Question: I am using the chartSeries function from the quantmod package, and the theme I am using is white.mono. The chart is pretty clean, but I want to remove the horizontal grey lines that intersect the y axis.
Anybody know how to turn these off? Also, is it possible to turn off the last price that is displayed in the top left corner? Here are my plot parameters:
'''
chartSeries(finalData[,1:4],
name="GCQ4 Comdty: GOLD 100 OZ FUTR Aug14",
theme=chartTheme('white.mono'),
type="bars",
bar.type='ohlc',
major.ticks='months',
show.grid=FALSE,
log.scale=TRUE)
addLines(h=1388.10,col='red')
addLines(h=1240.20,col='blue')
'''
Thank you!

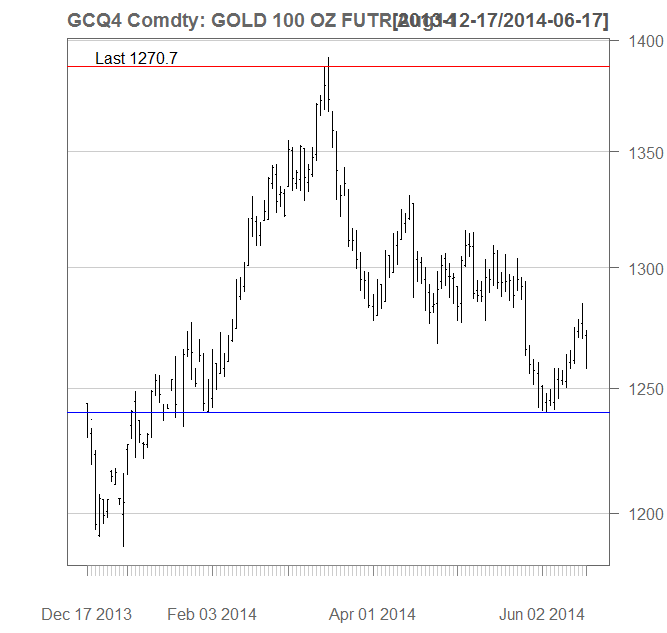
Answer: To remove the grid you should set the 'grid.col' to 'NA' :
'''
tt <- chartTheme('white.mono')
tt$grid.col <- NA
chartSeries(finalData[,1:4],
name="GCQ4 Comdty: GOLD 100 OZ FUTR Aug14",
theme=tt,...)
'''